Interaction volume radius: 5 \u00c5
Interaction volume height: 10 \u00c5
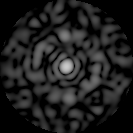
Disorder parameter: 0.839